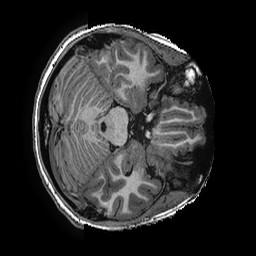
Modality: T1w
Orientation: axial
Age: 14
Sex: female
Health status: ill
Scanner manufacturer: ge
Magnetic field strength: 3 T
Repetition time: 0.0077 s
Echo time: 0.003436 s